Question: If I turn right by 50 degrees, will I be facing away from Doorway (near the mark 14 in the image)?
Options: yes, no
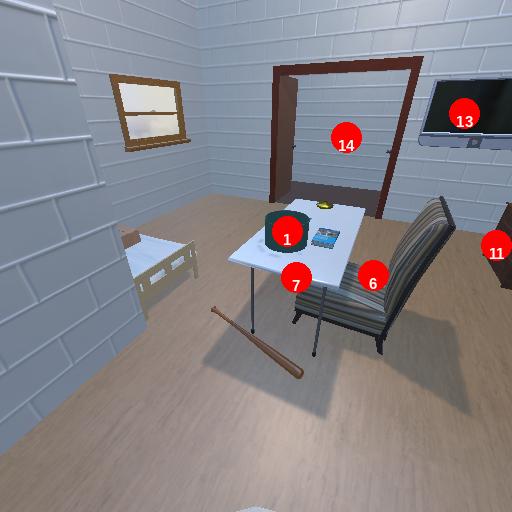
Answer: yes